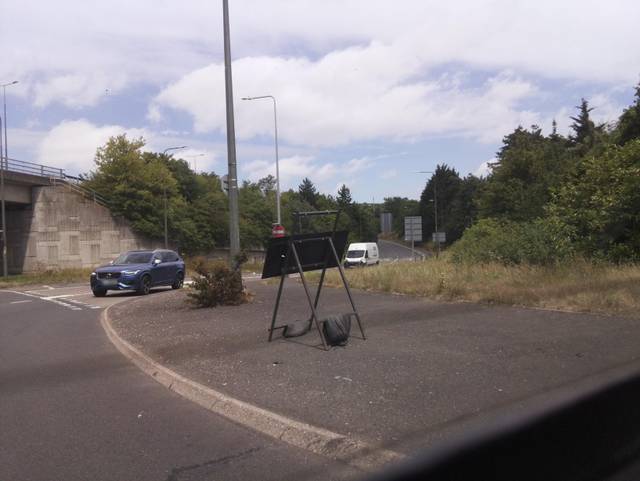
Region: United Kingdom
Coordinates: 51.297, 0.5147